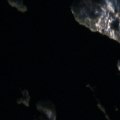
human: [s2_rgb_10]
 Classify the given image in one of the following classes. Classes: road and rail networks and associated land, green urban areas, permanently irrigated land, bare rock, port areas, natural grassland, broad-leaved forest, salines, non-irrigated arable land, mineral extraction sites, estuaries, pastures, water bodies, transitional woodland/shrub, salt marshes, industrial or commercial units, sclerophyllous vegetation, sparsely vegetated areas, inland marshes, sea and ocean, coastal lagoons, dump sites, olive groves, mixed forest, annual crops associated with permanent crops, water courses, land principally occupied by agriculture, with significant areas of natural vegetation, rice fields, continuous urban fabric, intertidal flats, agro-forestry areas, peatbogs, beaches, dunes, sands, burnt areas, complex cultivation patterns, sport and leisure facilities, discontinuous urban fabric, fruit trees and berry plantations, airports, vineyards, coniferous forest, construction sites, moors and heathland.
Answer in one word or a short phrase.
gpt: mixed forest, water bodies